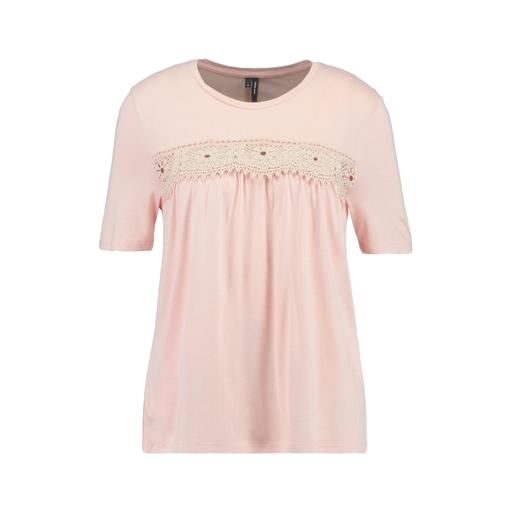
lace-yoke t-shirt, pink lace-detail shirt, pink lace-accented top, white background